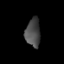
Tissue: lung
Cell type: Smooth muscle cells
Senescence score: 0.8013
Nuclear area (px): 416
Mean DAPI intensity: 73.464